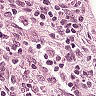
Metastatic tissue present: no